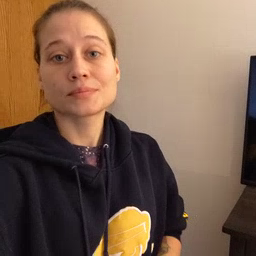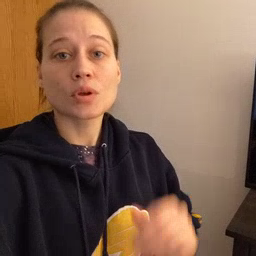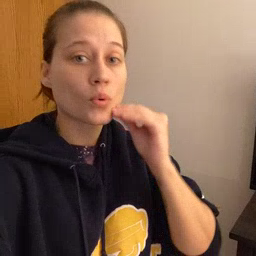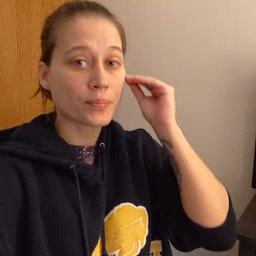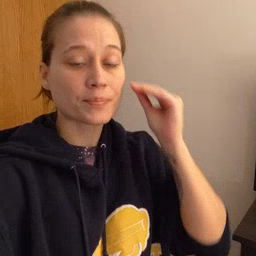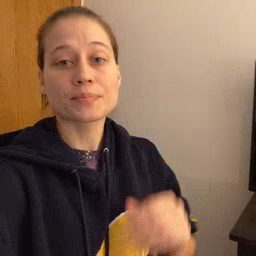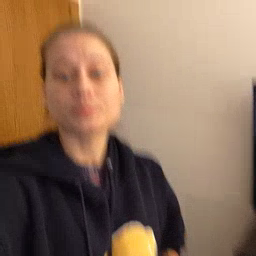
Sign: home